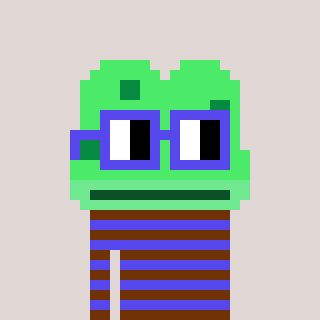
a pixel art character with square blue glasses, a frog-shaped head and a computerblue-colored body on a warm background